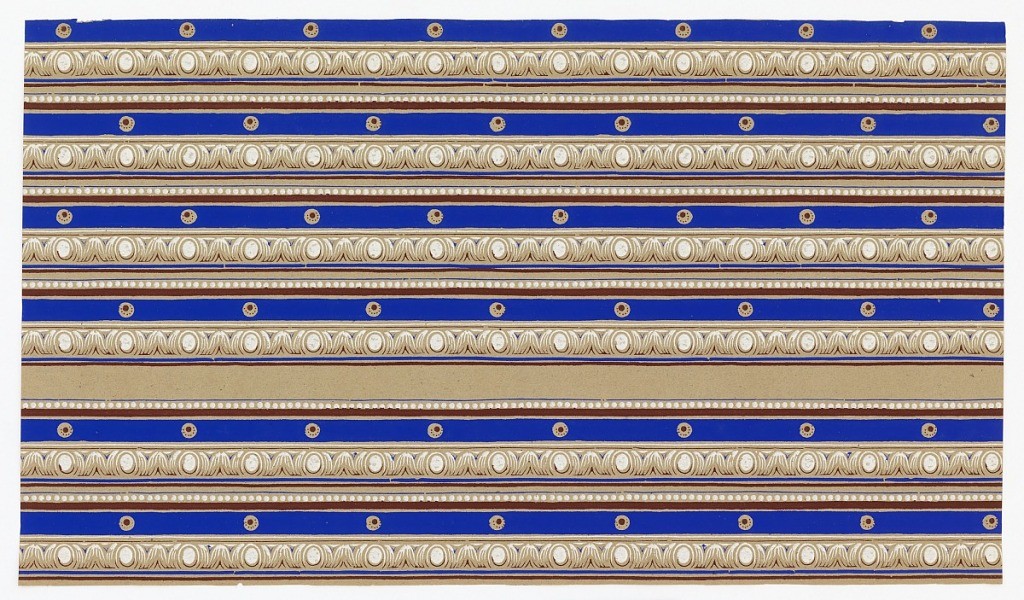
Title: Border
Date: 1850–80
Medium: Block-printed on paper
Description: Narrow border with egg and leaf pattern. A blue band runs below, enclosing voided circle with red pin dots. Below this, a solid red band, followed by white beading. Printed on ungrounded tan paper.

H#143